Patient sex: M
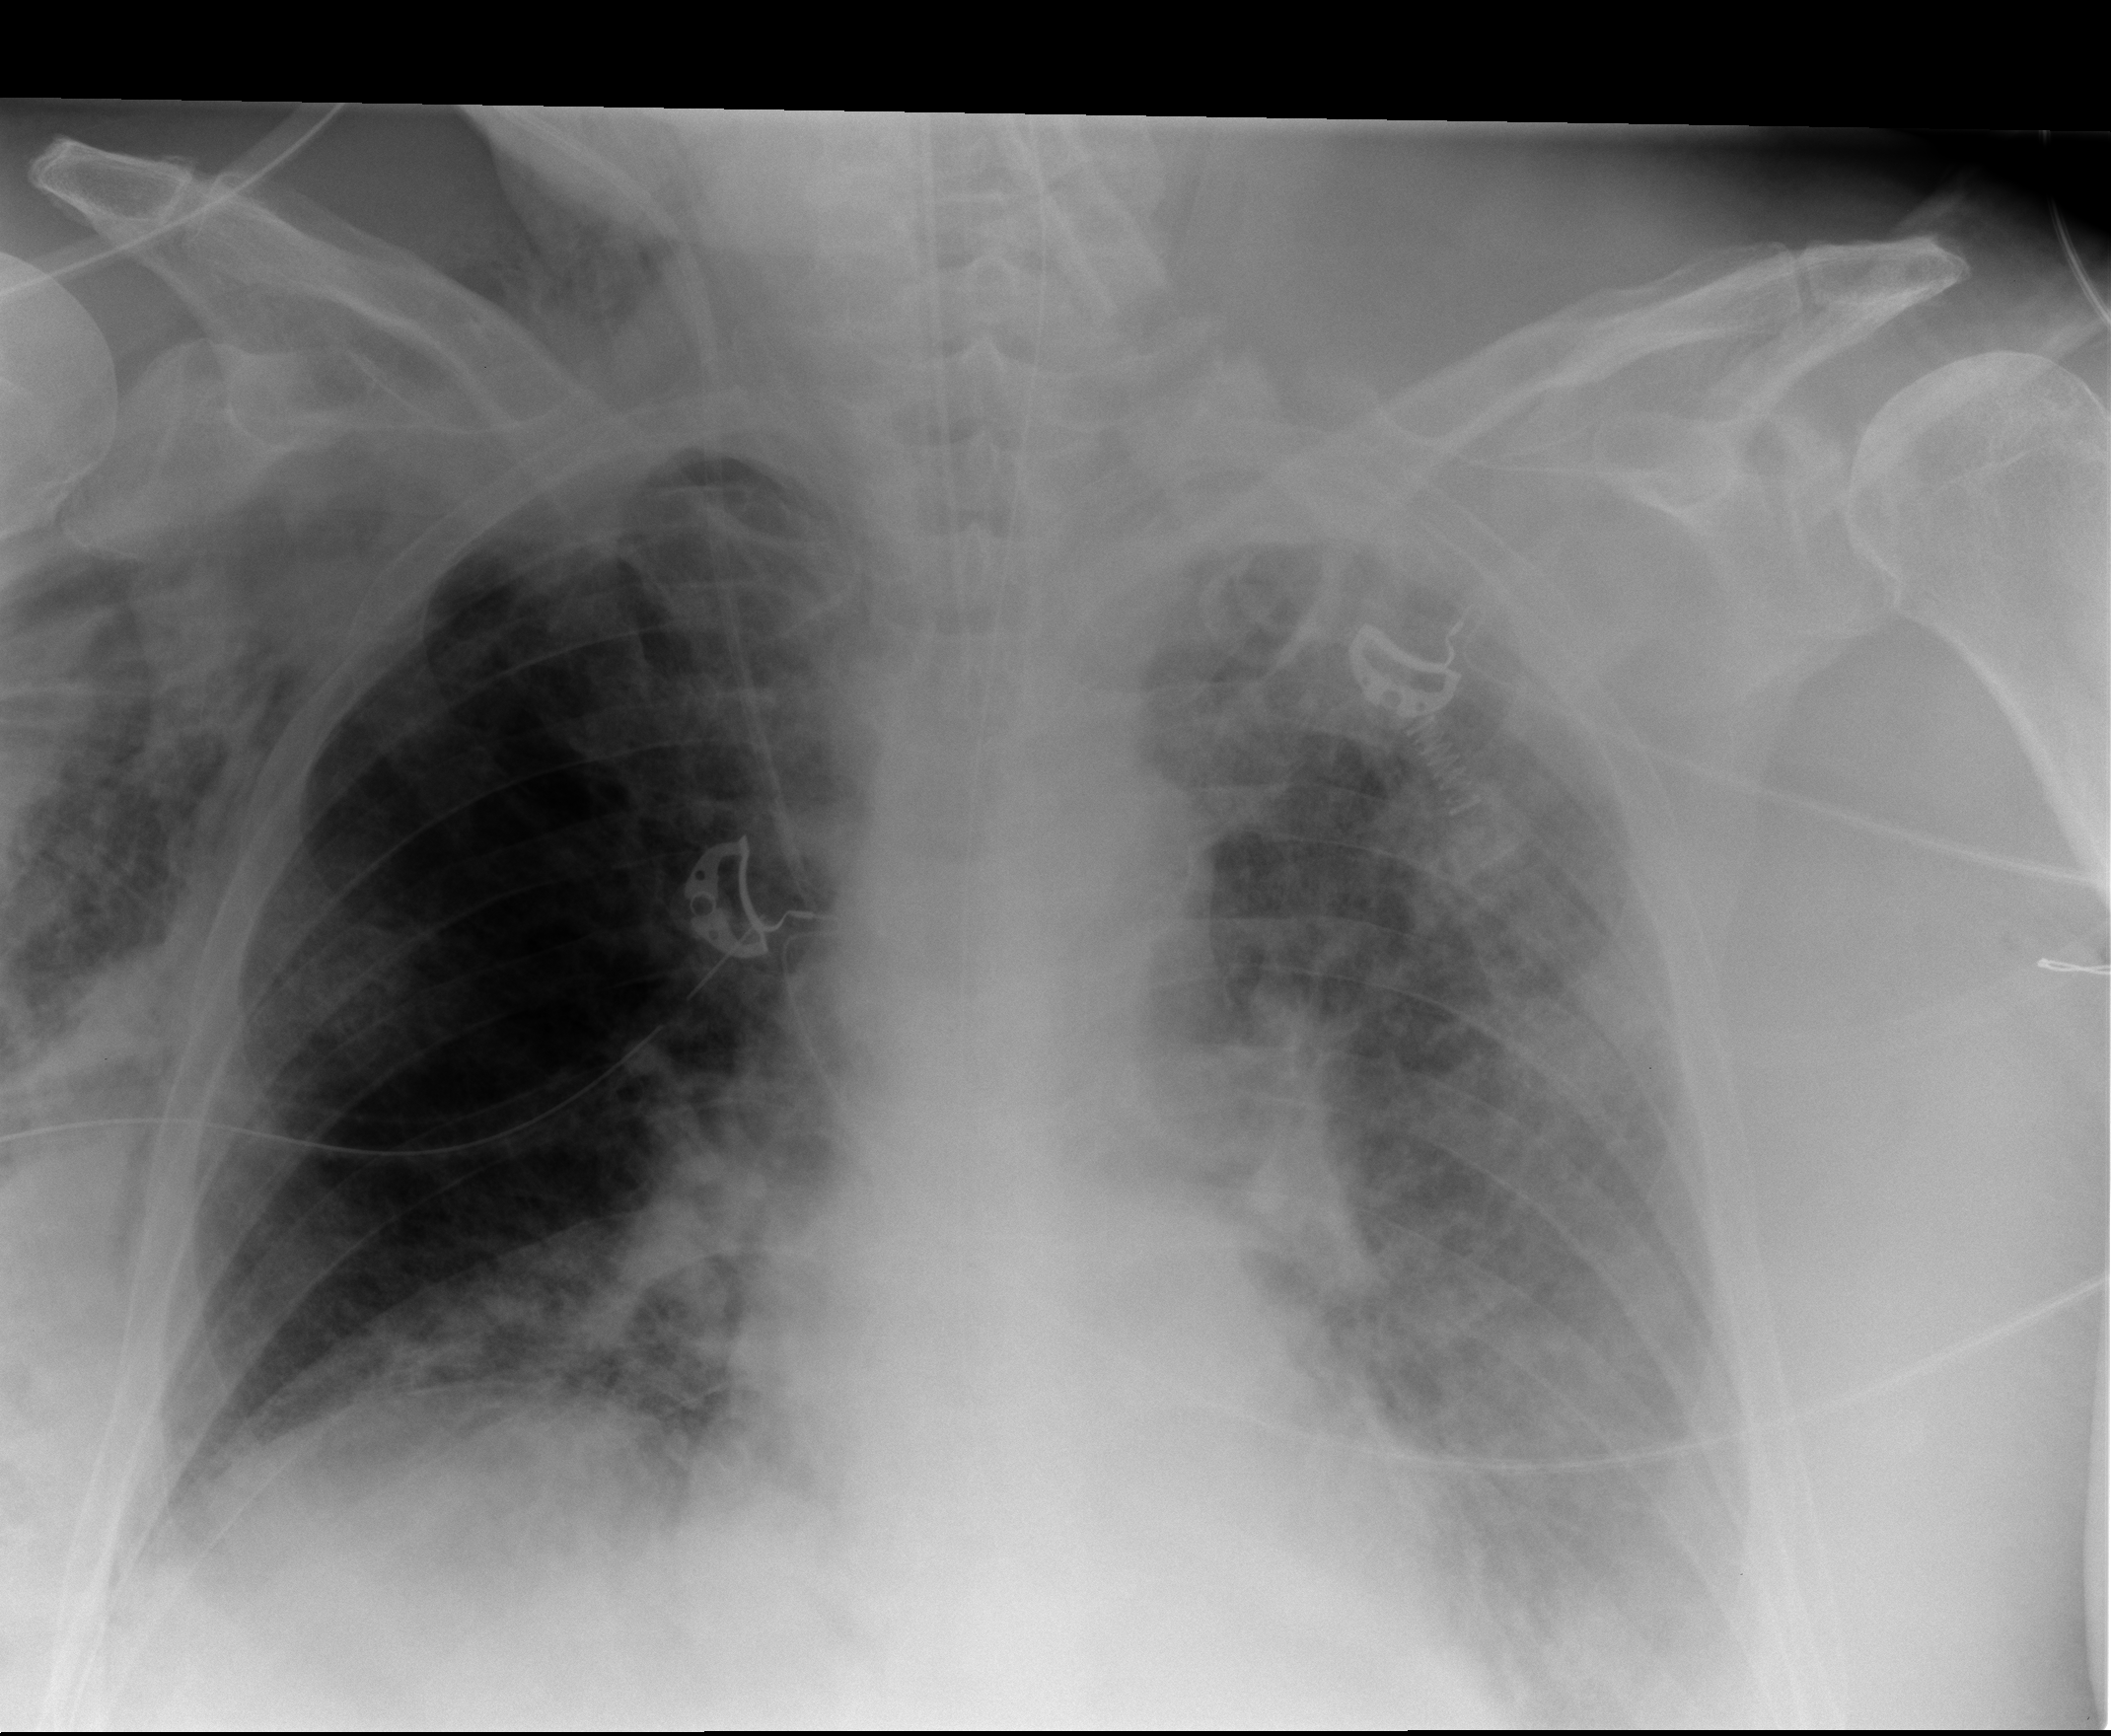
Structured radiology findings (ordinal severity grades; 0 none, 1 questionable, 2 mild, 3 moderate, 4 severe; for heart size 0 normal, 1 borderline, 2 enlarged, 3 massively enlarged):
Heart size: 0
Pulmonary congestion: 2
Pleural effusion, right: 2
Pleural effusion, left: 2
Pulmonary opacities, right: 3
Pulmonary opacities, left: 3
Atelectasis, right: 2
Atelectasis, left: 3